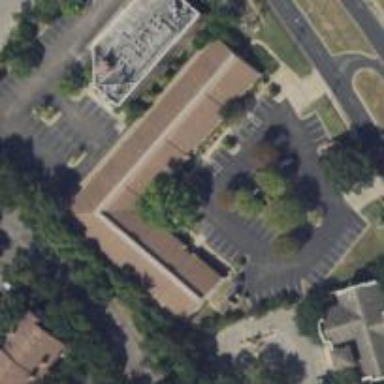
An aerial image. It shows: Healthcare clinic is depicted in the image.